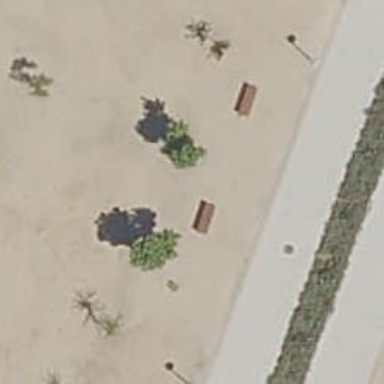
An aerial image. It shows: Bench.